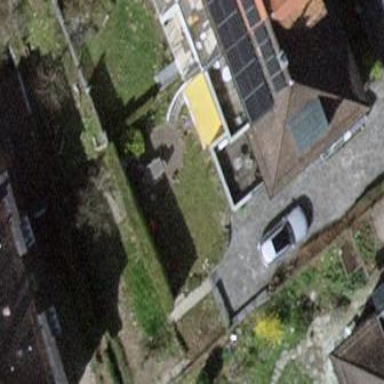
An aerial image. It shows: Building with hipped roof.